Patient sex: M
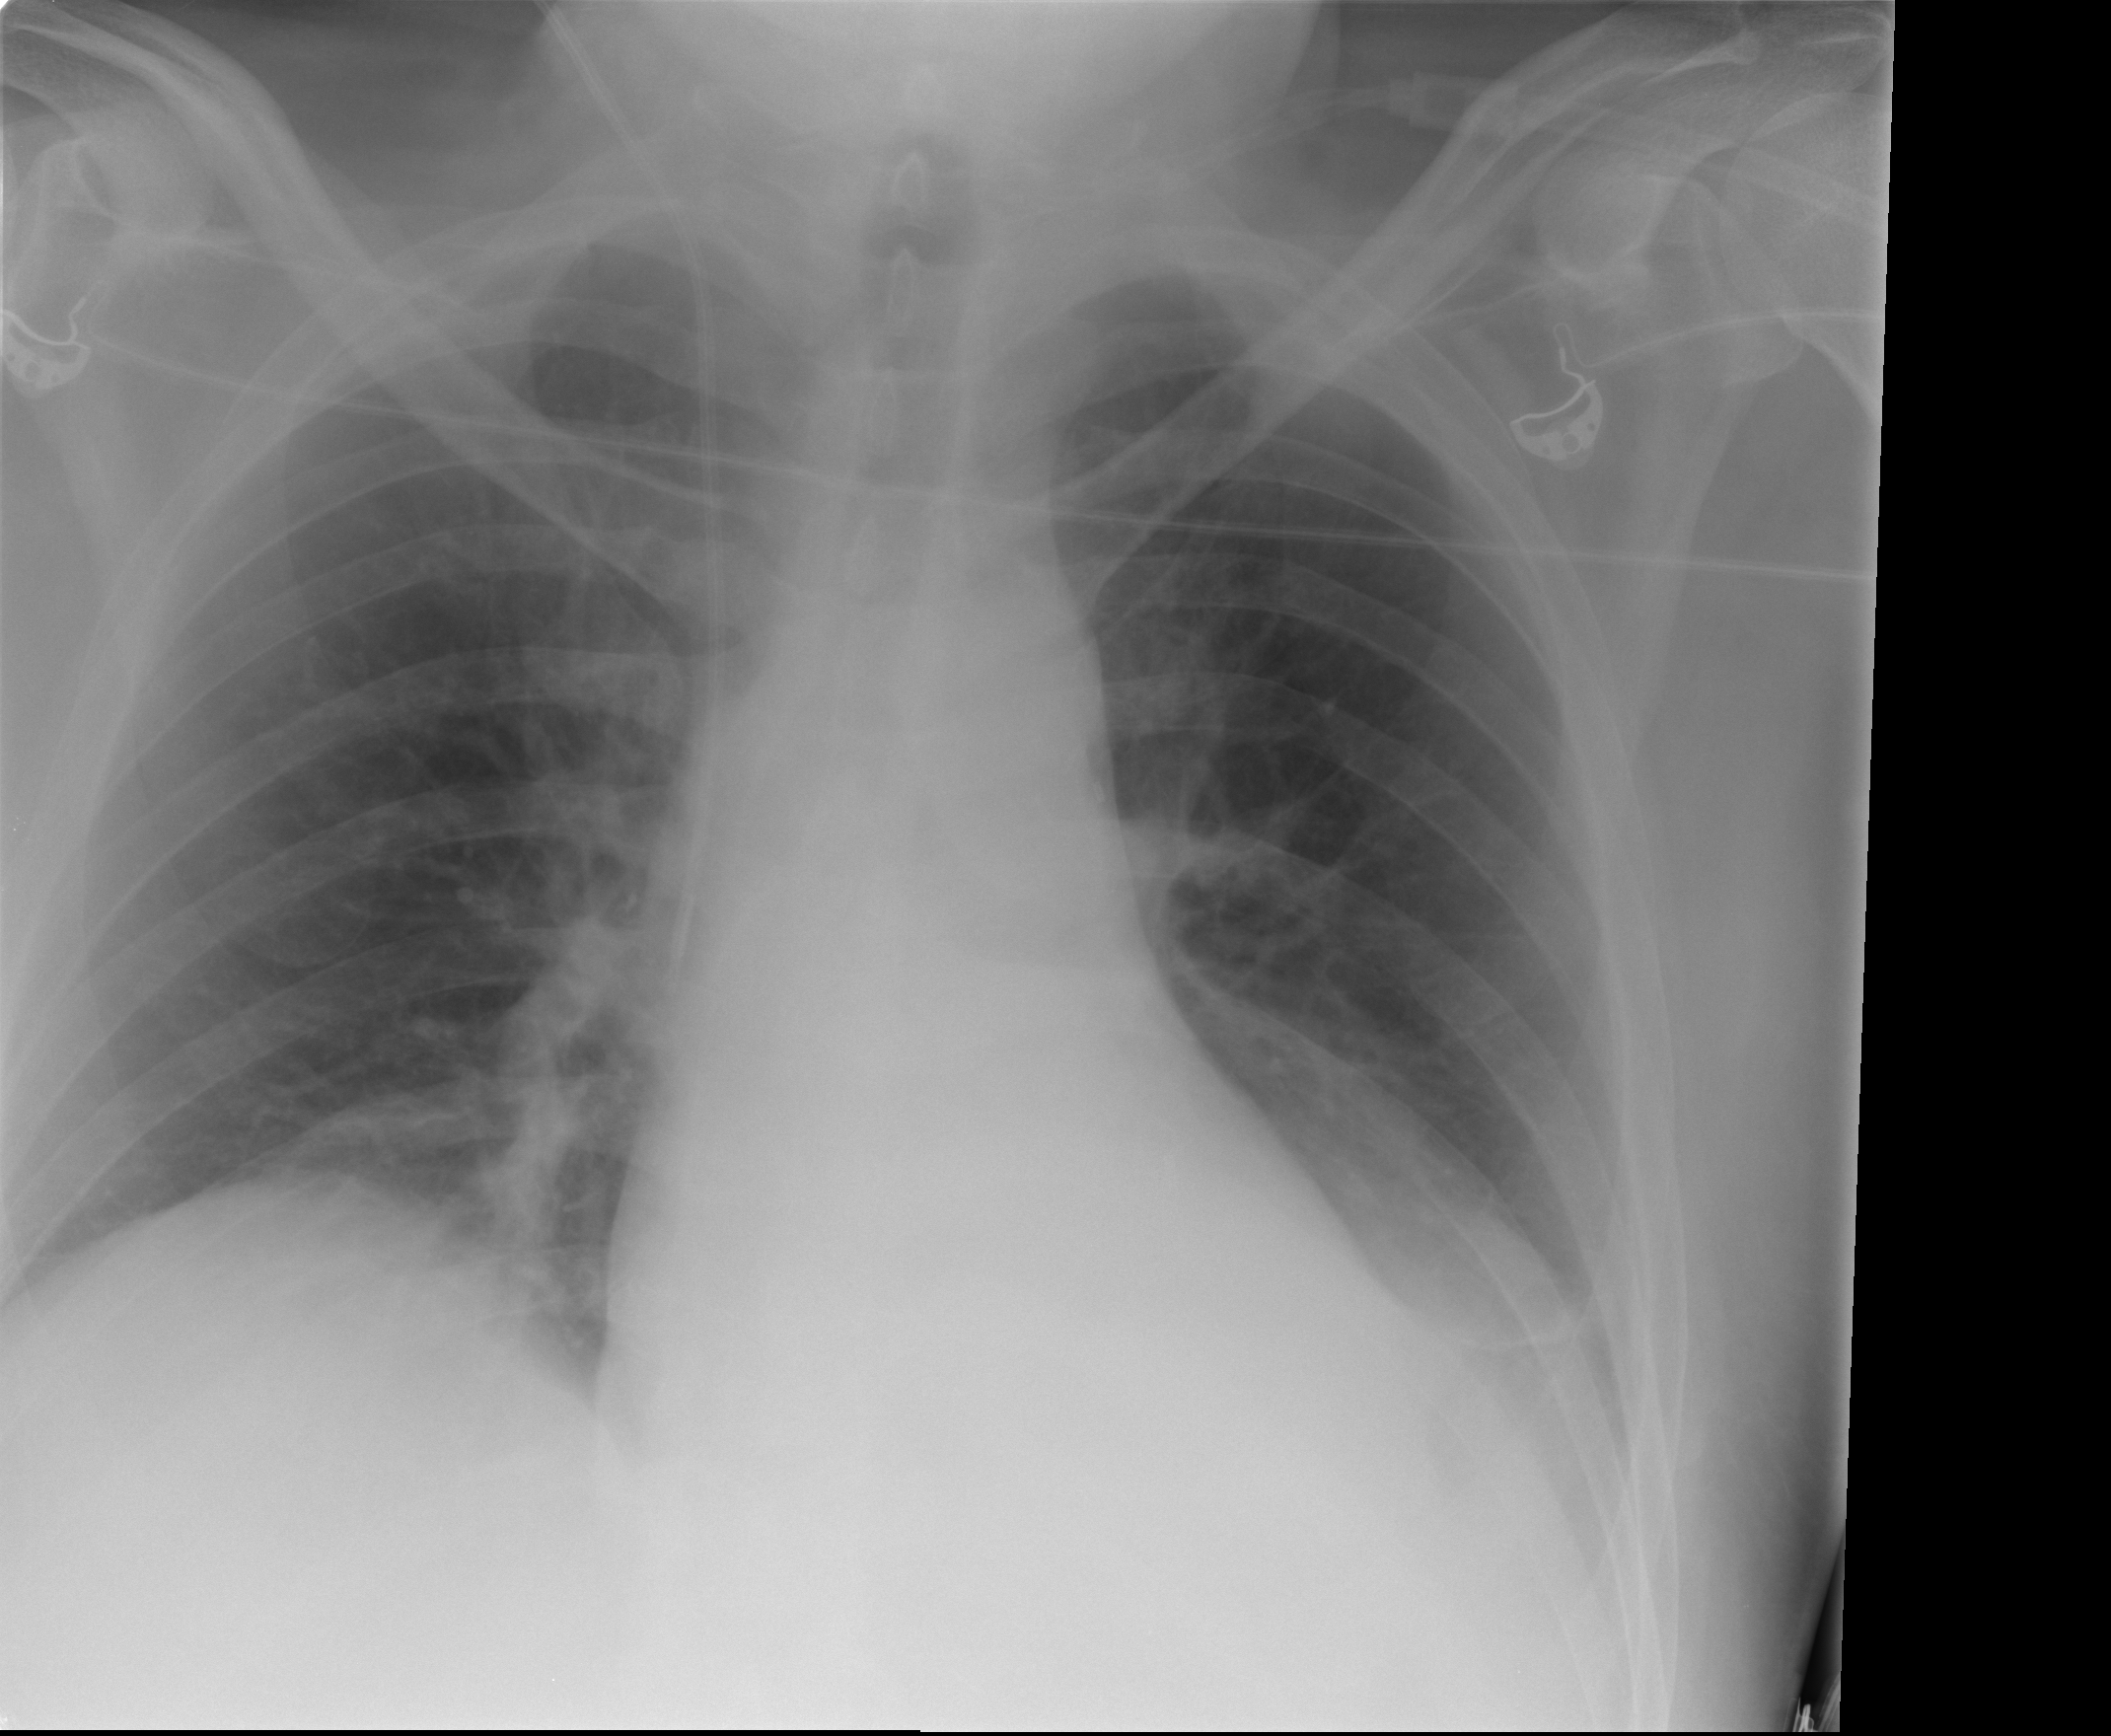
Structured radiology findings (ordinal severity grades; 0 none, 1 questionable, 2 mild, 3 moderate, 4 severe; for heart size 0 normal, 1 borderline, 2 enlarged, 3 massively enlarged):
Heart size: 0
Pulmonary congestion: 0
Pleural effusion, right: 0
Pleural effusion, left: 1
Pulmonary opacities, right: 0
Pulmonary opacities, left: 2
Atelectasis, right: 0
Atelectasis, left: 2